Question: I need to subtract numbers in my table and i'm using php to get the result e.g 17.45 - 7.15. The result im getting is a whole number. How can i get the difference of the two numbers with its decimal point in two decimal places?
Here is the code i've been trying.
'''
<td><?php echo substr($list->m_time, 0,5) ?></td>
<td><?php echo substr($list->mx_time, 0,5)?></td>
<td><?php echo substr($list->mx_time, 0,5) - substr($list->m_time, 0,5)?></td>
'''
and here is my output:

Thanks and have a nice day!
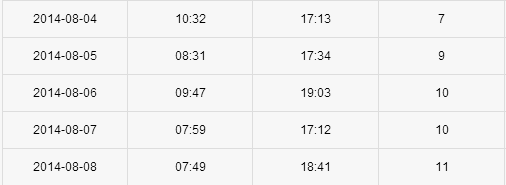
Answer: '''
$result = floatval($list->mx_time) - floatval($list->m_time);
echo round(floatval($result),2);
'''
I am giving somethng in other way around..
10:32 means 10 hours 32 mins
SO first we need to explode it like this
'''
$start_time = explode(":",$m_time); //where m_time = 10:32
$start_time_hr = $start_time[0];
$start_time_min = $start_time[1];
$start_tot_min = intval($start_time_hr*60) + $start_time_min;
'''
similarly
'''
$end_time = explode(":",$mx_time); //where mx_time = 11:45
$end_time_hr = $end_time[0];
$end_time_min = $end_time[1];
$end_tot_min = intval($end_time_hr*60) + $end_time_min; //converting hour to min + min
'''
now '$total_min_diff = intval($end_tot_min - $start_tot_min);'
then total 'hr_diff = intval($total_min_diff/60);'
total 'min_diff = intval($total_min_diff%60);'
There for time difference is $hr_diff Hours and $min_diff Minutes
i.e.
'''
<?php echo "The total Difference Is : ".$hr_diff." Hours & ".$min_diff." Minutes.";?>
'''